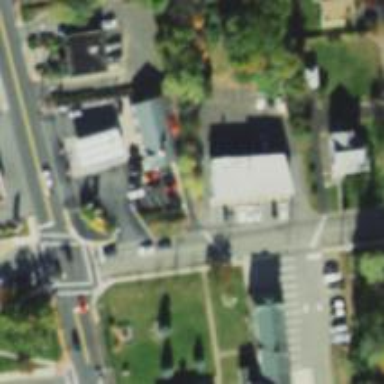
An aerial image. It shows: Retail area.